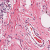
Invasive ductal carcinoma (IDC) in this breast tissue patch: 0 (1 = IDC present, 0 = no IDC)